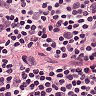
Metastatic tissue present: no